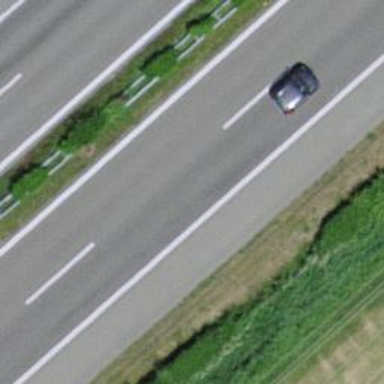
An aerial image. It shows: Asphalt motorway.